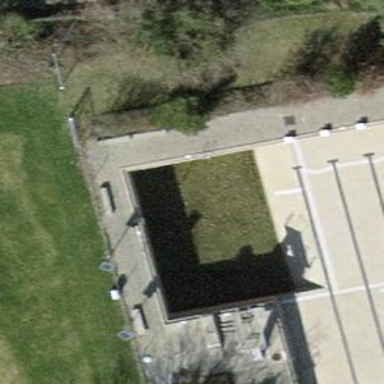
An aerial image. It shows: Bench for seating.